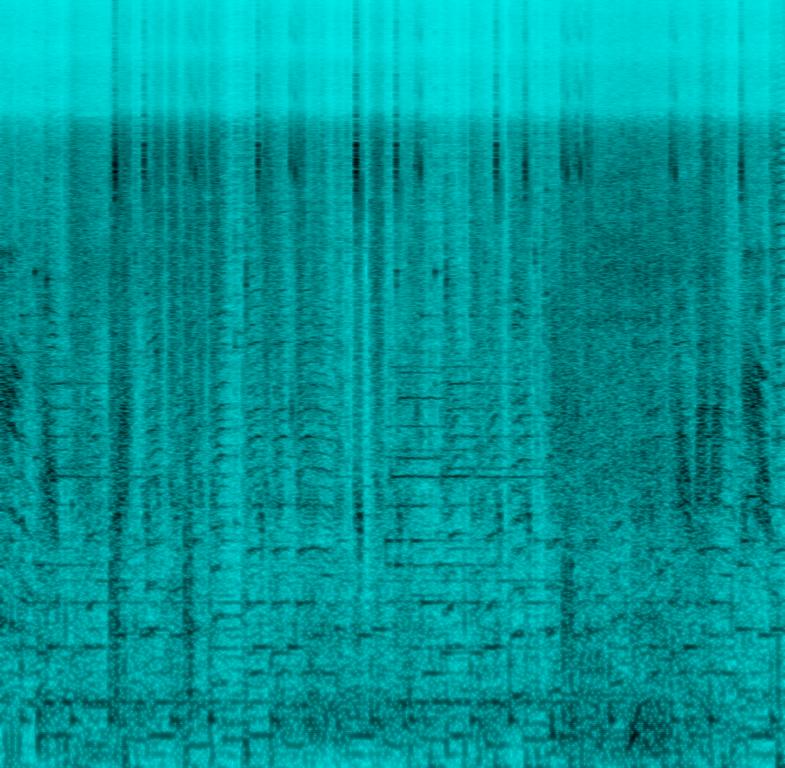
This is a jazz piece played in the background of a video game. A trumpet plays the main melody while a xylophone and a bass guitar is supporting the tune in the background. A playful jazz drum beat carries the rhythmic background. Occasional electric guitar fills in the form a strum can be heard. There are a lot of sound effects related to the game such as squeaking, chewing and explosions.